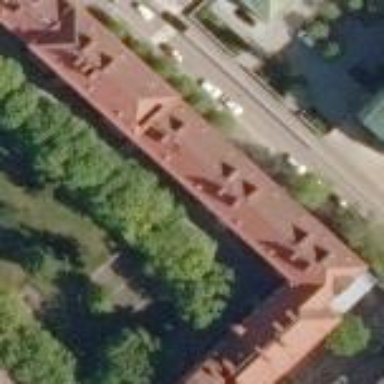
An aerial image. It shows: Building with red roof.